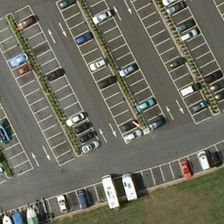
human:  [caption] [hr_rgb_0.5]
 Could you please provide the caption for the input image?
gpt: some cars are parked in a parking lot with many empty parking spaces .

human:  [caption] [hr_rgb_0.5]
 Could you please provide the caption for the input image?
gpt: some cars are parked in a parking lot with many empty parking spaces .

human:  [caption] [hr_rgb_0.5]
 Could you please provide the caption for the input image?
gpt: some cars are parked in a parking lot with many empty parking spaces .

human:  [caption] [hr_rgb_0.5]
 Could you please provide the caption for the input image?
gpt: some cars are parked in a parking lot with many empty parking spaces .

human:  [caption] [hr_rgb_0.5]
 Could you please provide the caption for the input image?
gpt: some cars are parked in a parking lot with many empty parking spaces .